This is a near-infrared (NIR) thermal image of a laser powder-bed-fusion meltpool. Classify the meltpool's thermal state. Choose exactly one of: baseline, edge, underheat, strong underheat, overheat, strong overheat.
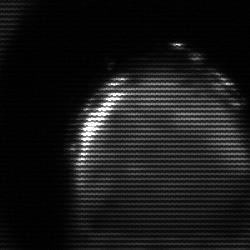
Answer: edge